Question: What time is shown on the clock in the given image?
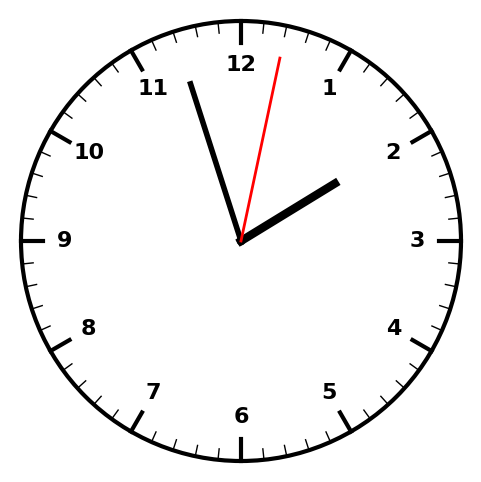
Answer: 01:57:02